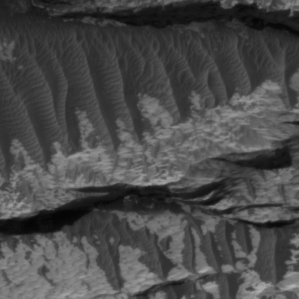
Label: non_frost